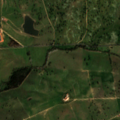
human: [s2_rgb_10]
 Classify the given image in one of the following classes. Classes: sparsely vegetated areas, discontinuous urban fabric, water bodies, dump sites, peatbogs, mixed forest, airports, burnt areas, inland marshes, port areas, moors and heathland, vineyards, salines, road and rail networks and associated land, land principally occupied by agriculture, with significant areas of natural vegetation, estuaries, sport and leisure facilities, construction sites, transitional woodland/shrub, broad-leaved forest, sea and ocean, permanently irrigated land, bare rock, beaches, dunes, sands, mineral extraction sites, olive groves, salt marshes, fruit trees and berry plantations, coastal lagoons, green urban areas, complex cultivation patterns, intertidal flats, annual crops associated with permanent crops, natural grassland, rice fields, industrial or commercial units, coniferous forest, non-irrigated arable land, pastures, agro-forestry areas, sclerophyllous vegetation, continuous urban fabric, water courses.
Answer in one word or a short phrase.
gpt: non-irrigated arable land, pastures, complex cultivation patterns, agro-forestry areas